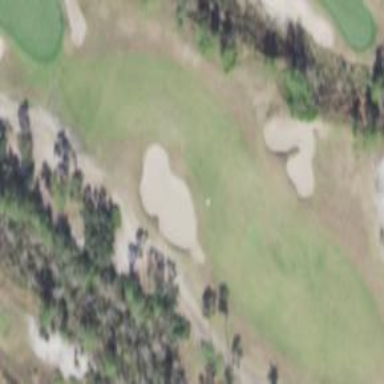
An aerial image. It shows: Grassy area designated as golf fairway.